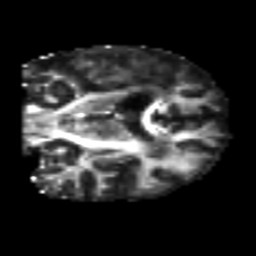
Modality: FA
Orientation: coronal
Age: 58
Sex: male
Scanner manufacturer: siemens
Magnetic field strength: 3 T
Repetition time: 4.987 s
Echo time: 0.0792 s